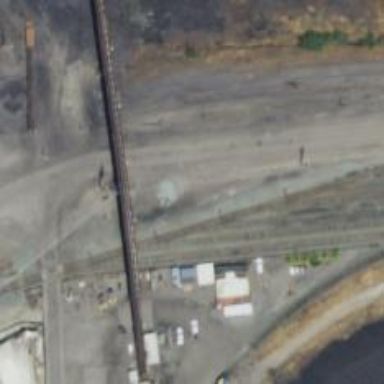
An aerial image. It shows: Railway yard used for servicing trains.